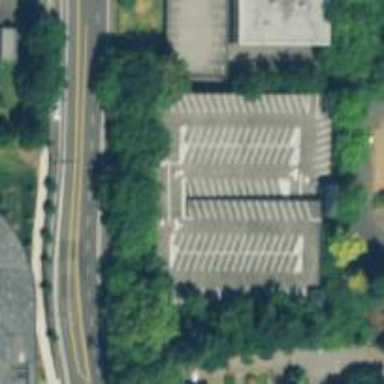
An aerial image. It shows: Multi-storey parking building.